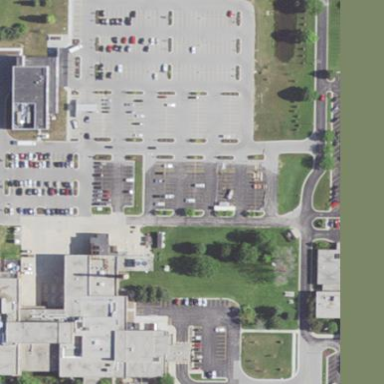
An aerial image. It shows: Hospital building.